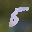
Label: 5